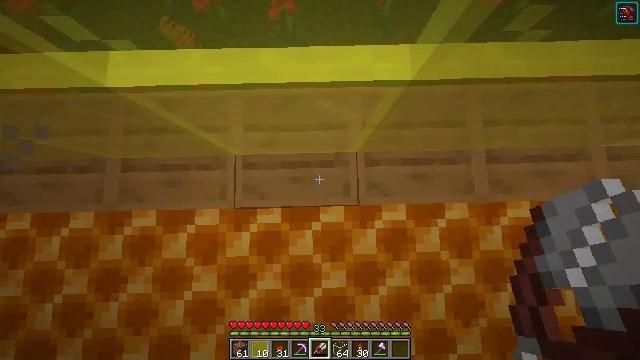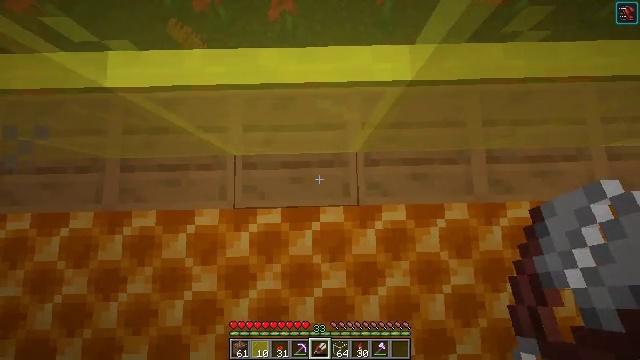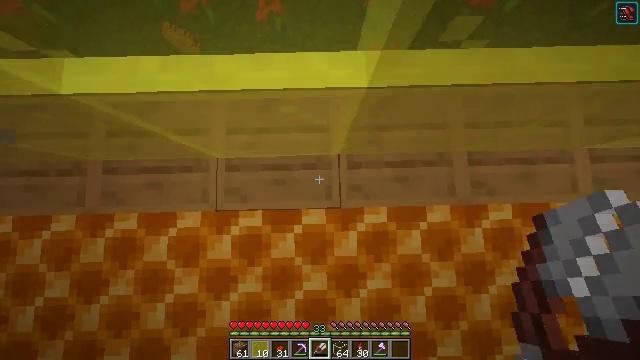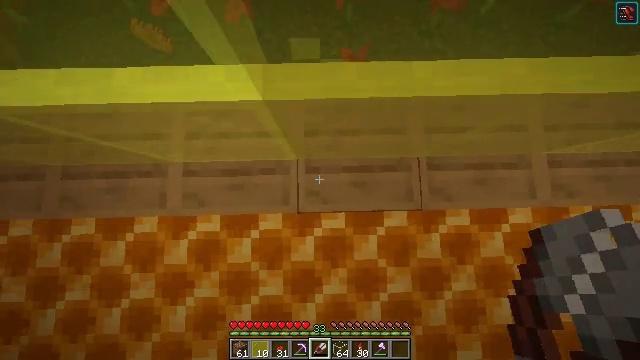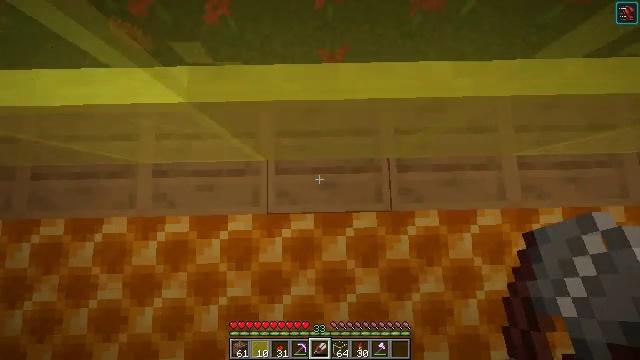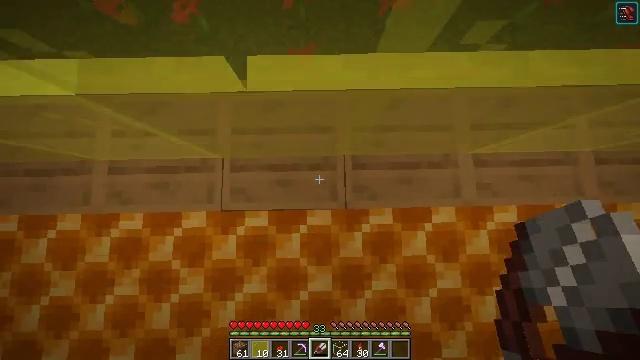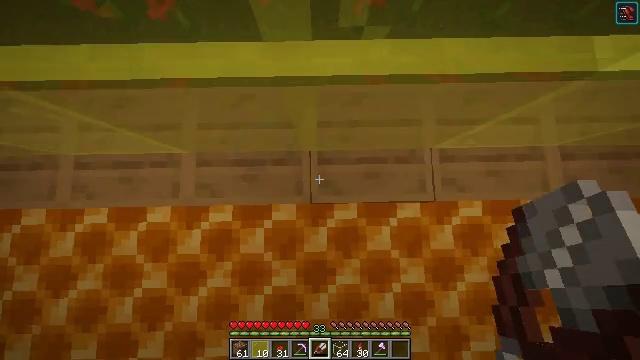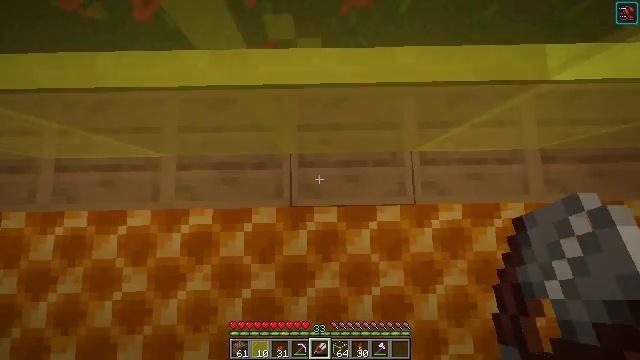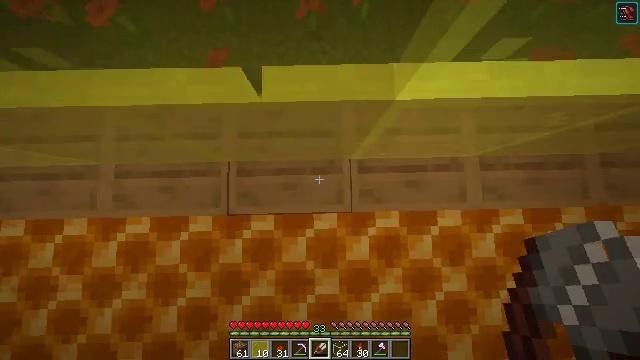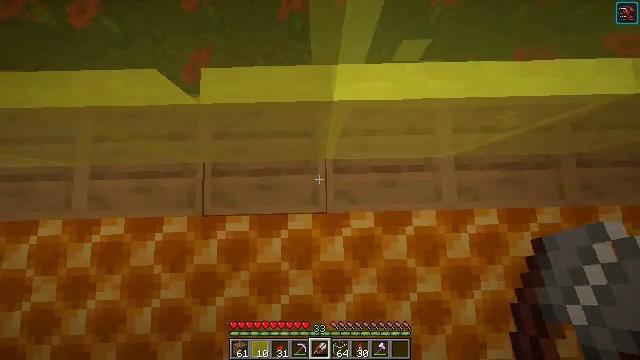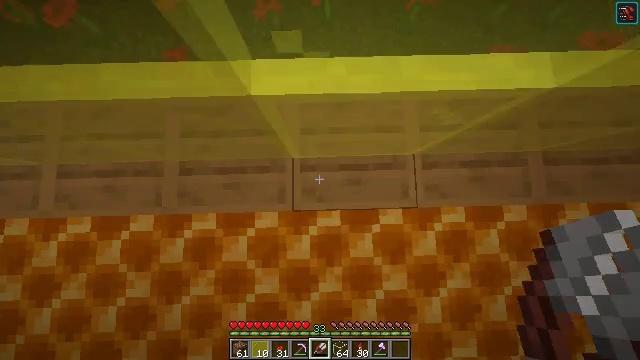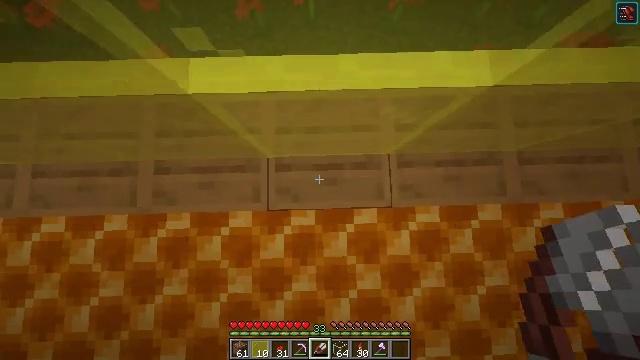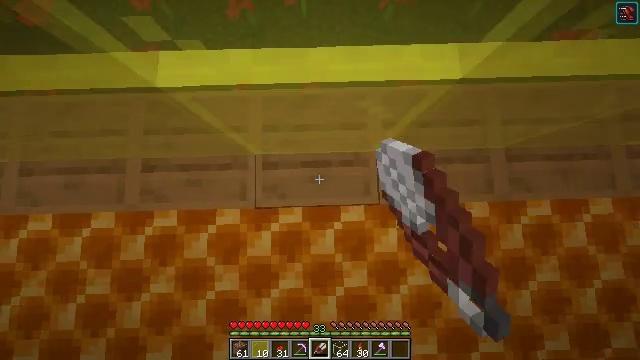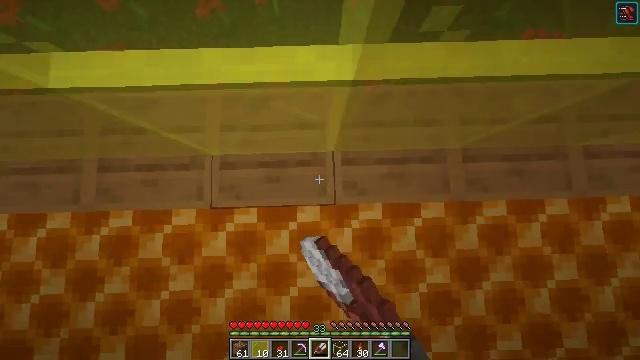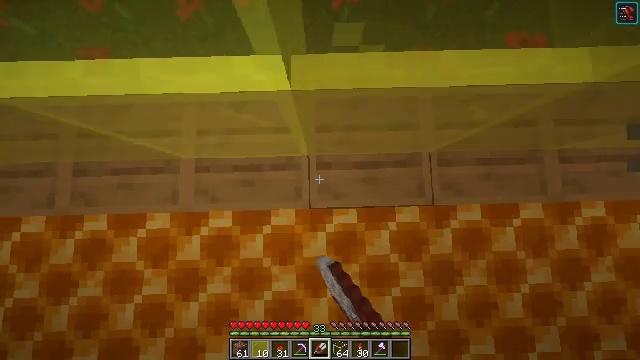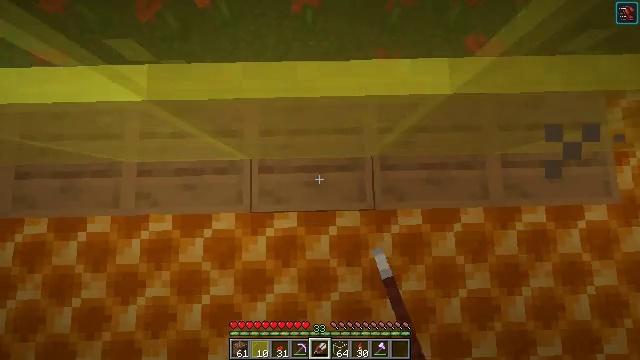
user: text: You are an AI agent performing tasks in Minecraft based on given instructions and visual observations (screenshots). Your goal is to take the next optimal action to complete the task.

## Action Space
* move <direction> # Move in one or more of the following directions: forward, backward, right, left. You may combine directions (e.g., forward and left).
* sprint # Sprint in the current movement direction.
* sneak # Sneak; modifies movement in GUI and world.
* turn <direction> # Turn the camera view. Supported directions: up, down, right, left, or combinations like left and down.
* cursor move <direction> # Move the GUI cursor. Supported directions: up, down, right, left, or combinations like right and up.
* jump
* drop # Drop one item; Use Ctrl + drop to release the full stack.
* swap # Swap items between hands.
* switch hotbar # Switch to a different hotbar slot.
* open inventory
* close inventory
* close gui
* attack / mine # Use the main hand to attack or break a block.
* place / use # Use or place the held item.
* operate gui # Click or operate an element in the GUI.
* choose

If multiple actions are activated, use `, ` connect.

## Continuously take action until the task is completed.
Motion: motion action
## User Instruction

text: Craft a honeycomb block by arranging honeycombs in the crafting grid.
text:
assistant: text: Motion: move right, use / place
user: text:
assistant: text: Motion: move right, use / place
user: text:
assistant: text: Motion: move right, use / place
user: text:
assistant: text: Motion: move right, use / place
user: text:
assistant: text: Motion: move right, use / place
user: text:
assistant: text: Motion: move right, use / place
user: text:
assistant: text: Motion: move right, use / place
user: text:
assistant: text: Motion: move right, use / place
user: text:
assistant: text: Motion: move right, use / place
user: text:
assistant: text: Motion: move right, use / place
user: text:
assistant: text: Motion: use / place
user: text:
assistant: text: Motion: move right, use / place
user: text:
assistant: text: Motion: move right, use / place
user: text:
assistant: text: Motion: move right, use / place
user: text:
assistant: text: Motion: move right, use / place
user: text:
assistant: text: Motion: move right, use / place
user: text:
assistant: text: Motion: move right, use / place
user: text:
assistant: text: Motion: move right, use / place
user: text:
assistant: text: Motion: move right, use / place
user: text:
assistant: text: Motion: move right, use / place
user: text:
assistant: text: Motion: move right, use / place
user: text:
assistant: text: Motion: move right, use / place
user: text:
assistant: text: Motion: move right, use / place
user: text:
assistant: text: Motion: move right, use / place
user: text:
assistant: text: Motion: use / place
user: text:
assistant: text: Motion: move right, use / place
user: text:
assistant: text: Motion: move right, use / place
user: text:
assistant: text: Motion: move right, use / place
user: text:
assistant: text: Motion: move right, use / place
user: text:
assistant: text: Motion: move right, use / place